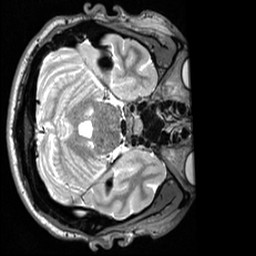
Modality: T2w
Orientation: axial
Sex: male